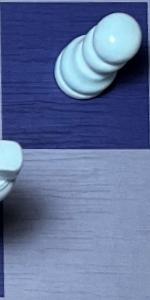
Label: Empty